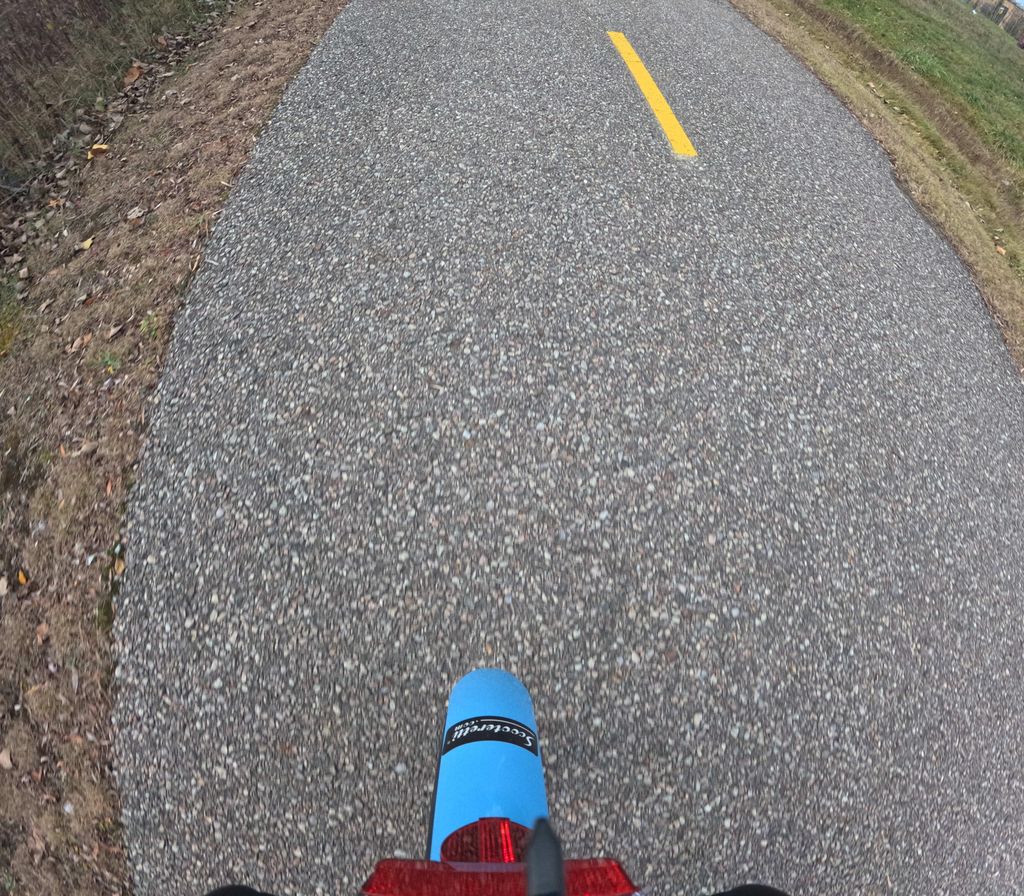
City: ottawa-gatineau